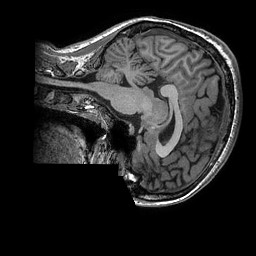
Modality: T1w
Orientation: sagittal
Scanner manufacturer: ge
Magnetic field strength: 3 T
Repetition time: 0.008156 s
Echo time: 0.00318 s